Question:
I am using tortoiseGit.
I am facing some issue in Git-Pull. When I select Git-Pull, I get 1st window given in the screen shot & if I select okay then I get second window. This second window stays as it is & does not go forward.
This used to work before but not sure why it is stuck now?
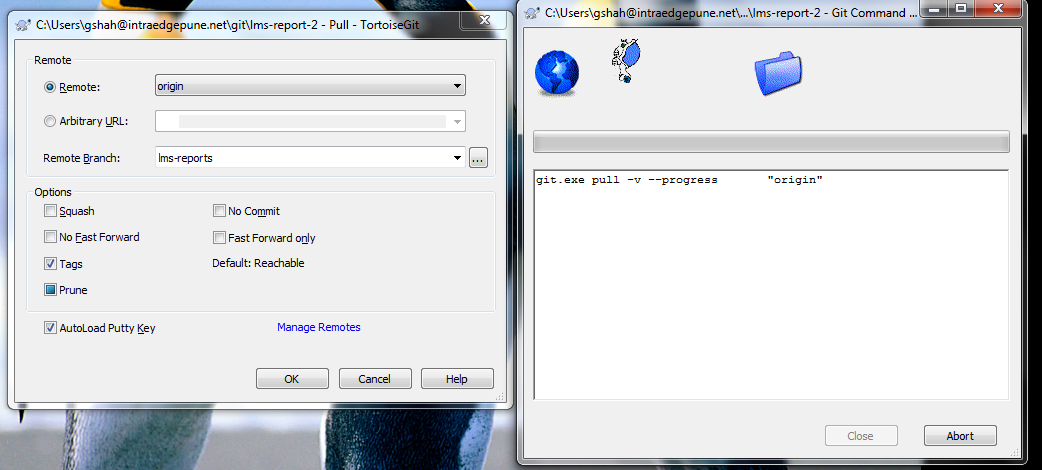
Answer: This is an issue seen mainly with origin using an ssh url.
See for instance <URL>:
> It looks like our gerrit server is not respecting the SSH protocol properly.
There was a change in putty/plink 0.63 where they do some ssh winadj commands.
They are expecting a reply response from ssh but it never gets sent. Therefore the plink simply waits until it gets these reply responses. It's possible that the latest gerrit server has a fix although I didn't see any note of that on their release notes. Putty has a workaround though:
1. Run putty for windows 0.63.
2. Click on "Default Settings" in the Saved Sessions. Click Load,
3. Go to Connection -> SSH -> Bugs
4. Set "Chokes on PuTTY's SSH-2 'winadj' requests" to On (instead of Auto)
5. Go Back to Session in the treeview (top of the list)
6. Click on "Default Settings" in the Saved Sessions box. Click Save.
Now that bug setting will be saved for all running instances of plink/putty and including tortoisegitPlink.